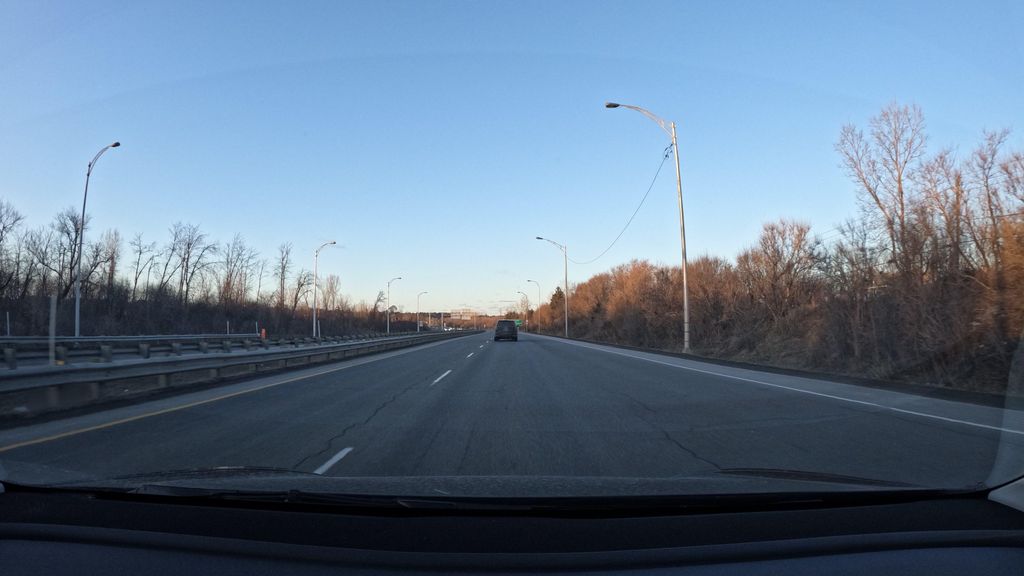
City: montreal